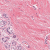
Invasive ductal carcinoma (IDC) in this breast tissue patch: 0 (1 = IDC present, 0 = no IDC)